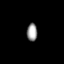
Tissue: lung
Cell type: Smooth muscle cells
Senescence score: 0.5492
Nuclear area (px): 186
Mean DAPI intensity: 150.78